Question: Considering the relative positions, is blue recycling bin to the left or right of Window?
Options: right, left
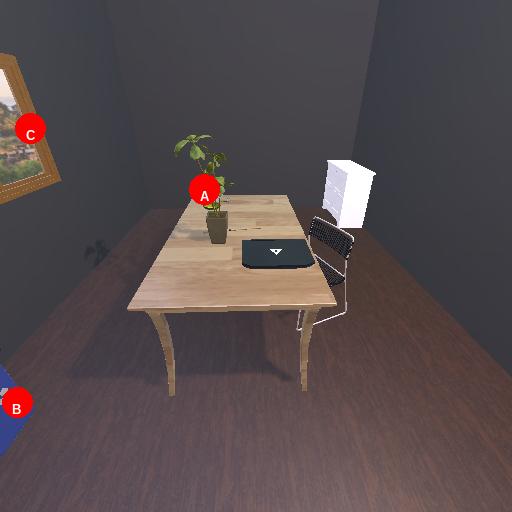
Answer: right